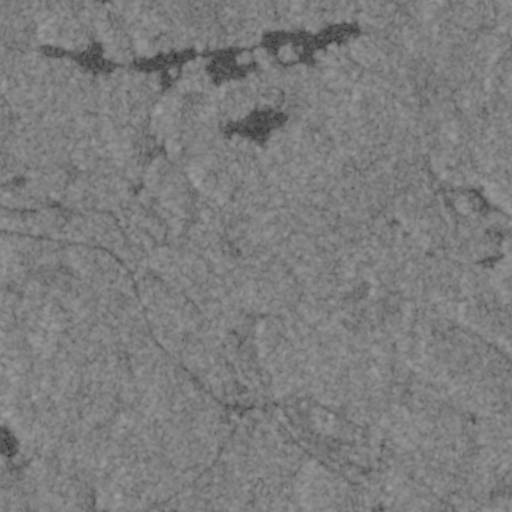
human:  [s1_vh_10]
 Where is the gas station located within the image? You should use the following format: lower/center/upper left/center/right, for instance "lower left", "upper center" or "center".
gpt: The gas station is located in the lower center of the image.
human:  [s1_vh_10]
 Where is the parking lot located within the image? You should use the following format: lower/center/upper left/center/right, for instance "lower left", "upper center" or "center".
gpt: The parking lot is located in the lower center of the image.
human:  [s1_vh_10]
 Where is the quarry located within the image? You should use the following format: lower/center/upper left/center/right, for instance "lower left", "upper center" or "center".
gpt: The quarry is located in the lower right of the image.
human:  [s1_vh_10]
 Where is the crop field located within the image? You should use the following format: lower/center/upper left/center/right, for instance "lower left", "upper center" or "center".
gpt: There is no crop field in the image.

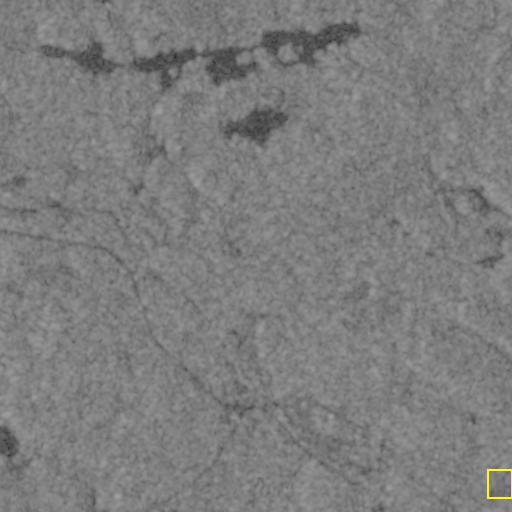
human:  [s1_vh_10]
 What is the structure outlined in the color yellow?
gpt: The structure outlined in yellow is a quarry.
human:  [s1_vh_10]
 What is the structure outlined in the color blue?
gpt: There is no blue outline.